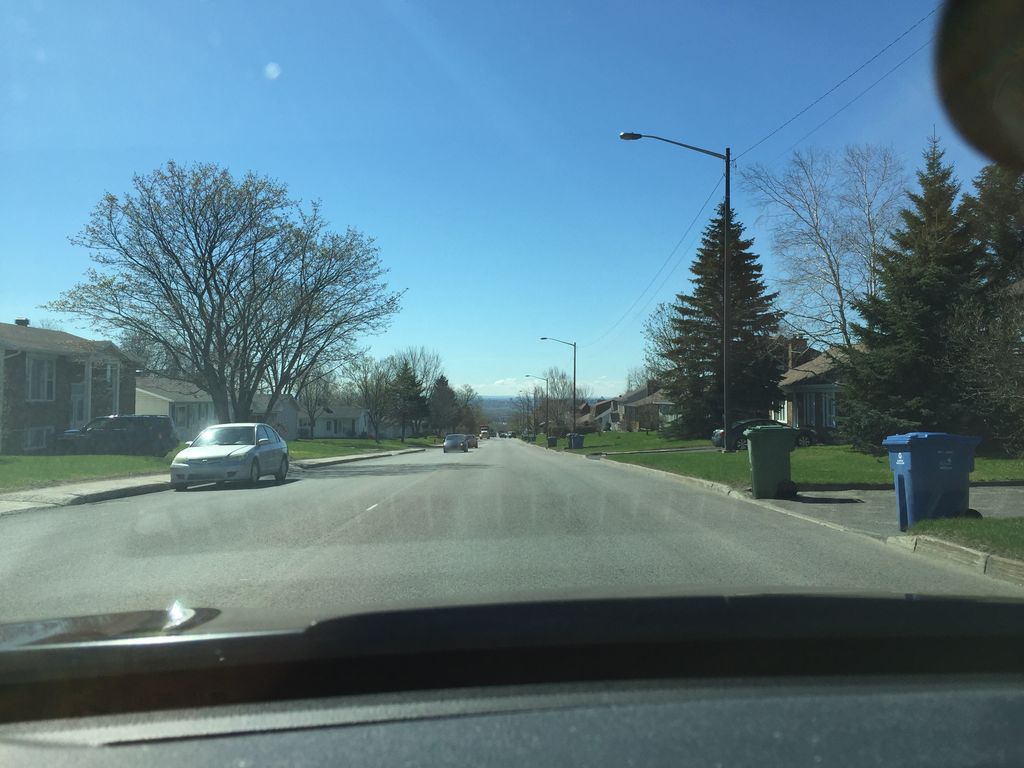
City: quebec_city